Question: Today I created a console application that generates an SQL script and uploads it via sftp. All works great when on my local computer. The issue is when I try and install it on the server i get an error that says:

Can anyone help me to fix this issue? How can I install the application on the server.
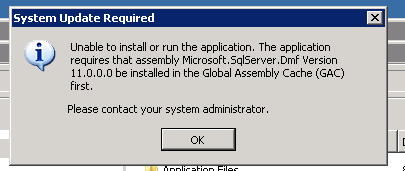
Answer: Looks like you just need to install the SQL Server client tools SDK on the target machine...